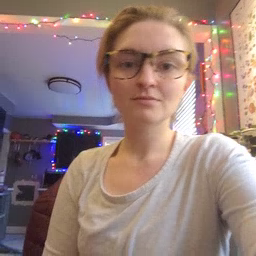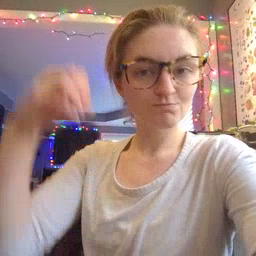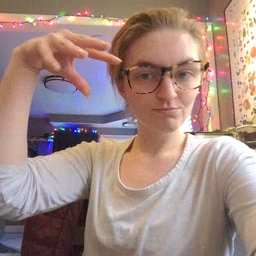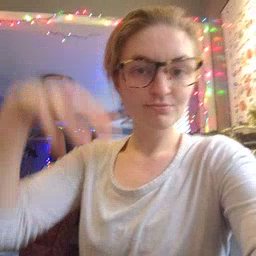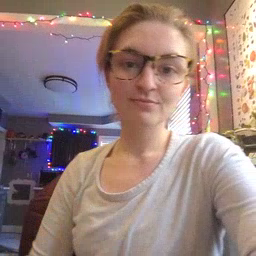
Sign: lamp